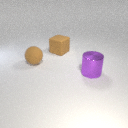
large brown rubber cube behind large purple metal cylinder